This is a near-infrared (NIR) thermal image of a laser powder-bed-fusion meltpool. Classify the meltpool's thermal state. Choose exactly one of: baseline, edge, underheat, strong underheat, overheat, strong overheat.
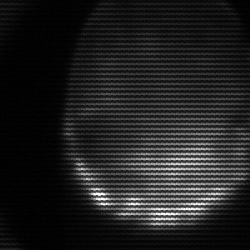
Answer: edge